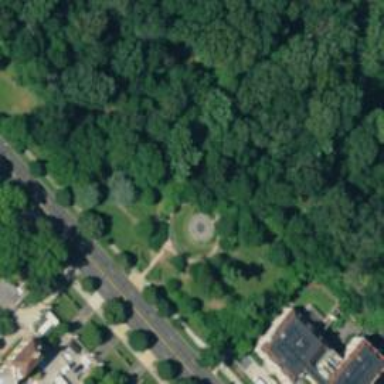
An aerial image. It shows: Memorial site with historic significance.